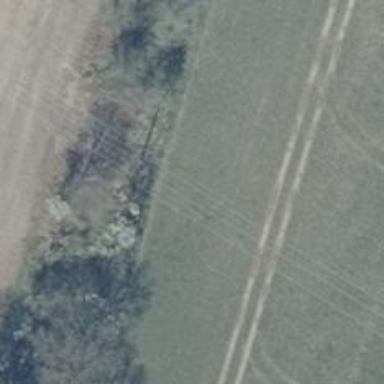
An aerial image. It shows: Power pole.